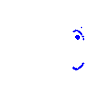
Particle: pion